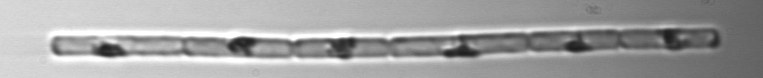
Label: Guinardia_delicatula